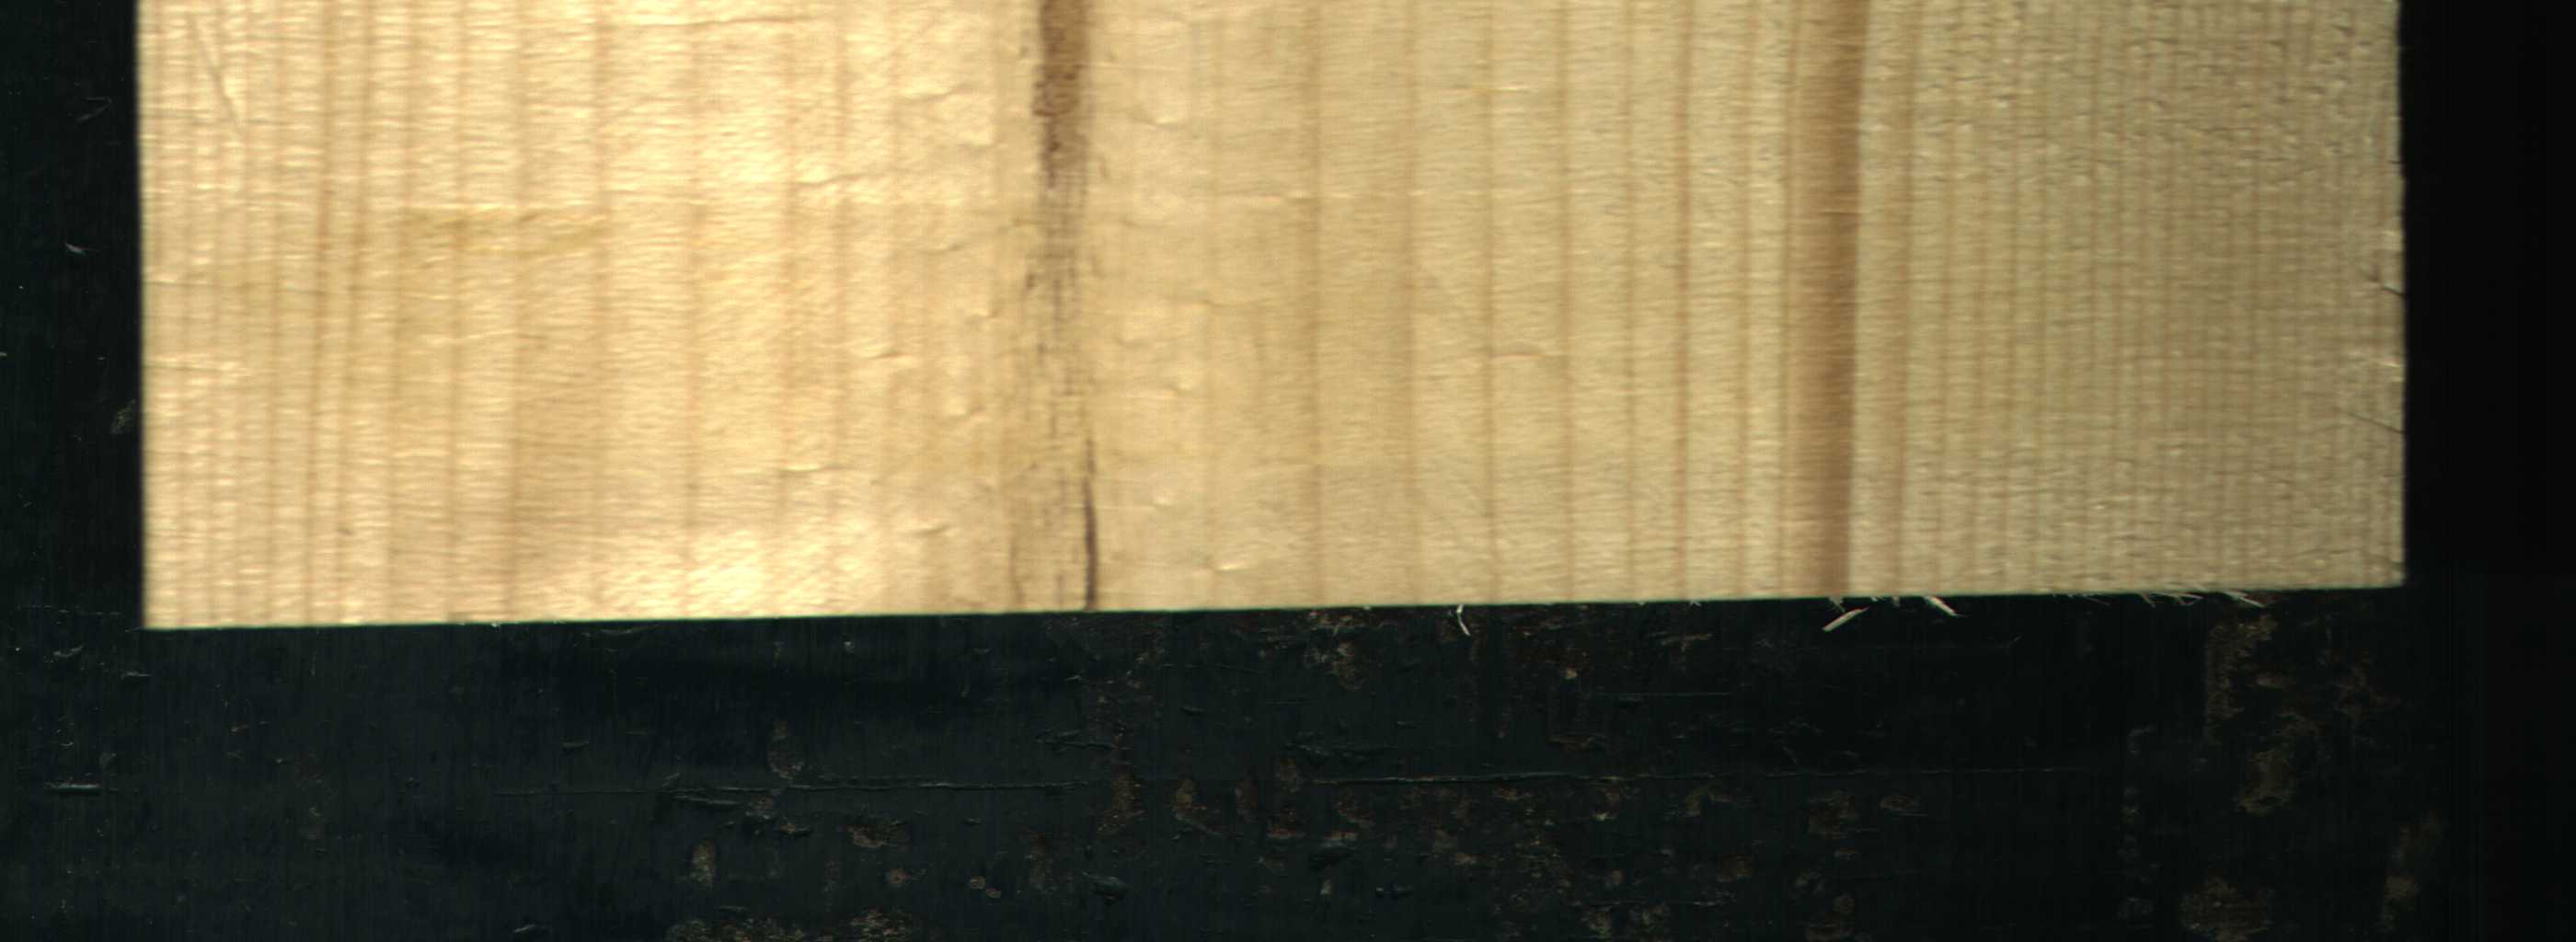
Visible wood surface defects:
Quartzity